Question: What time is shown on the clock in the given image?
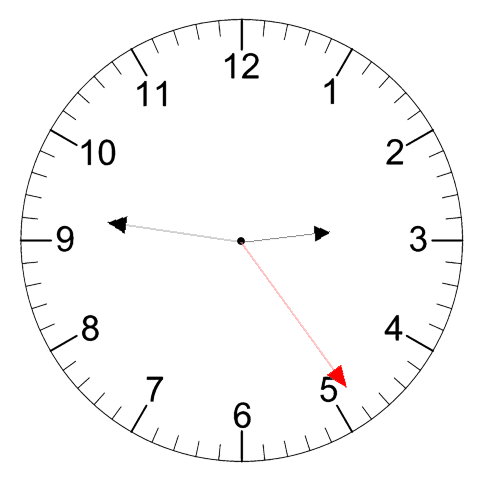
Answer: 02:46:24